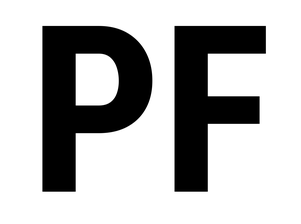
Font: Roboto_Condensed_Bold